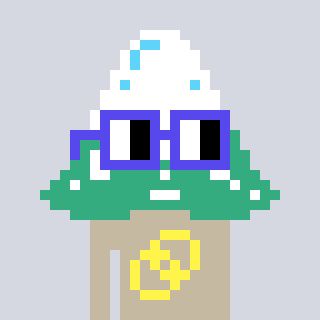
a pixel art character with square blue glasses, a snowy mountain-shaped head and a bege-colored body on a cool background